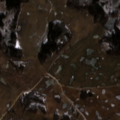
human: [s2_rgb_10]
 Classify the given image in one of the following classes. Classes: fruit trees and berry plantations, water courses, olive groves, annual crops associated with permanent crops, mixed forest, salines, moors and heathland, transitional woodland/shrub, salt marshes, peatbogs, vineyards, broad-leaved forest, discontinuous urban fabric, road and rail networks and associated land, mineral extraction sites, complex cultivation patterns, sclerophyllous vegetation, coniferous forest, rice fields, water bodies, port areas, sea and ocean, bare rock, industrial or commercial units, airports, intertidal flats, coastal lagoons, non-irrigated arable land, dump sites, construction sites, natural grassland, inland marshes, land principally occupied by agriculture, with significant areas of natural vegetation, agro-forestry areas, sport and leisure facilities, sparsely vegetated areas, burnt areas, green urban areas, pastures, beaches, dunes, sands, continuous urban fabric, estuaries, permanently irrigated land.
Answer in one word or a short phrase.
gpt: non-irrigated arable land, complex cultivation patterns, land principally occupied by agriculture, with significant areas of natural vegetation, mixed forest